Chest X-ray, PA view. Patient: 60 years old, sex F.
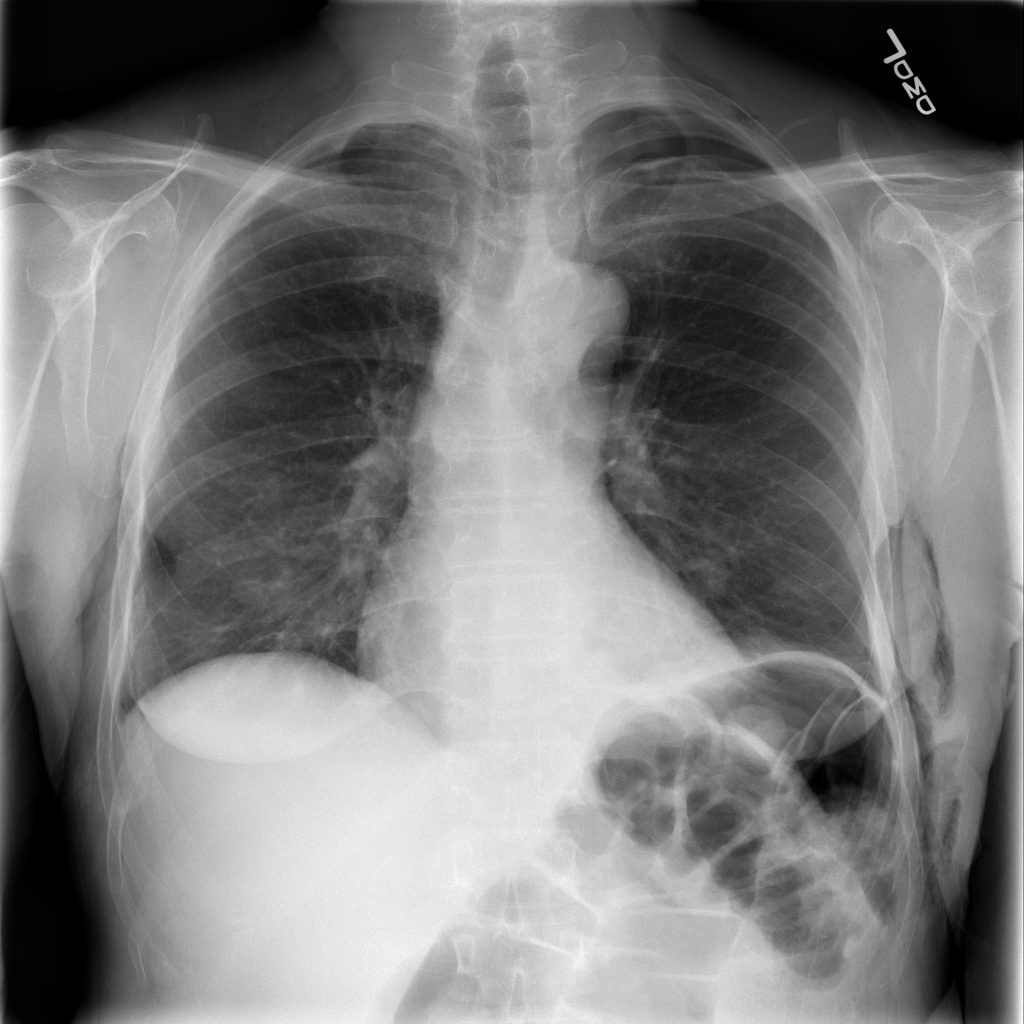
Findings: Pneumothorax